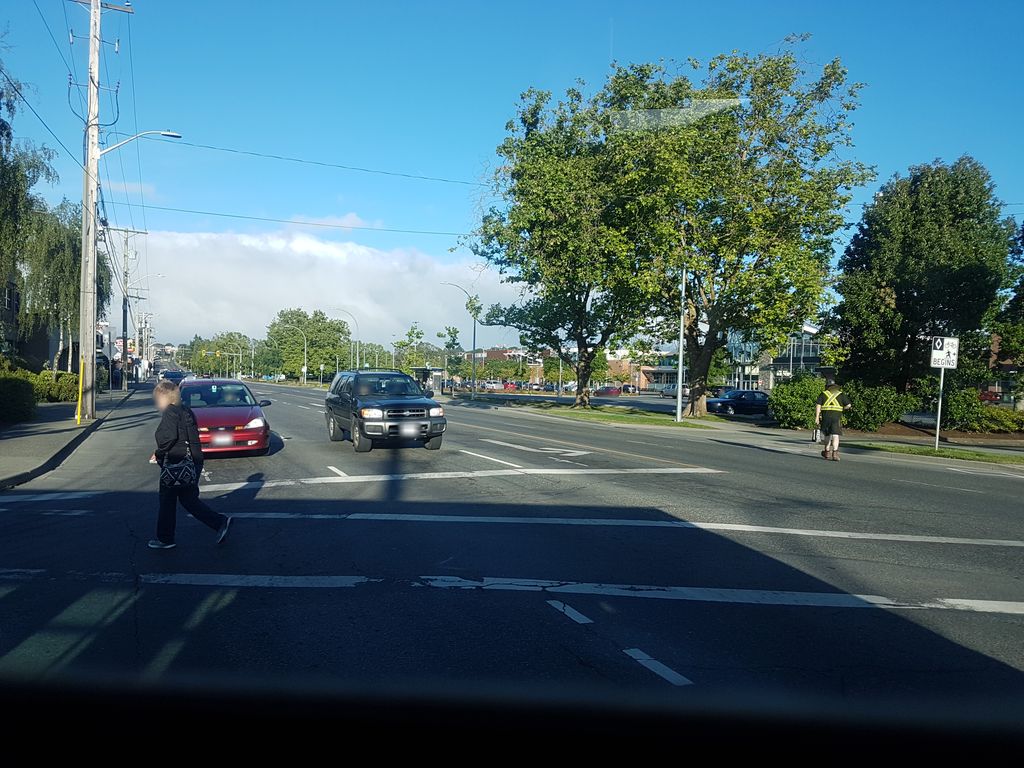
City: victoria